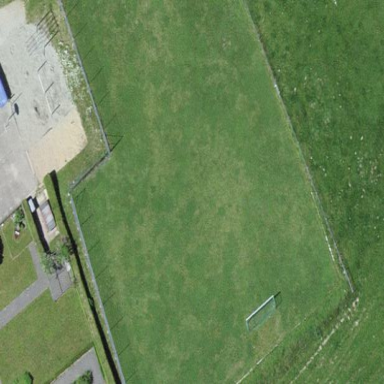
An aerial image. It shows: Soccer pitch designated for leisure and sports activities.